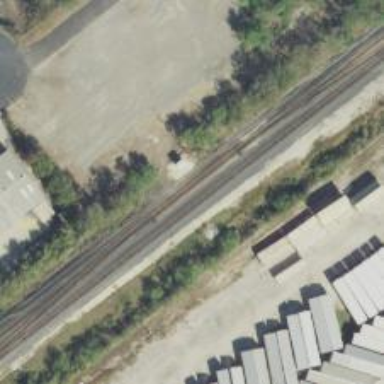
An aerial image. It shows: Railroad crossover.